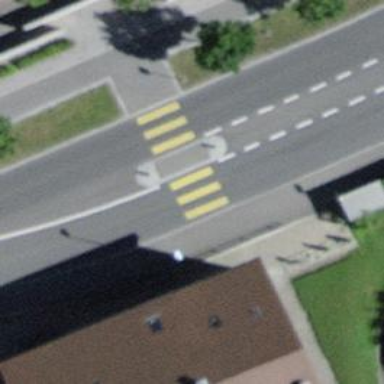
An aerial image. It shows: Marked crossing with pedestrian island.